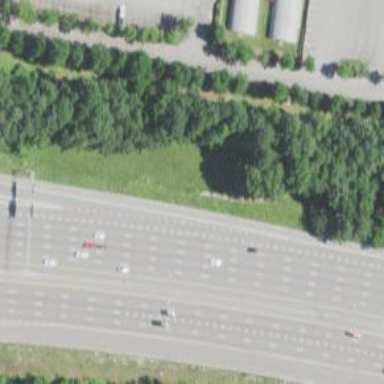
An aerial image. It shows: Motorway junction.